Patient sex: M
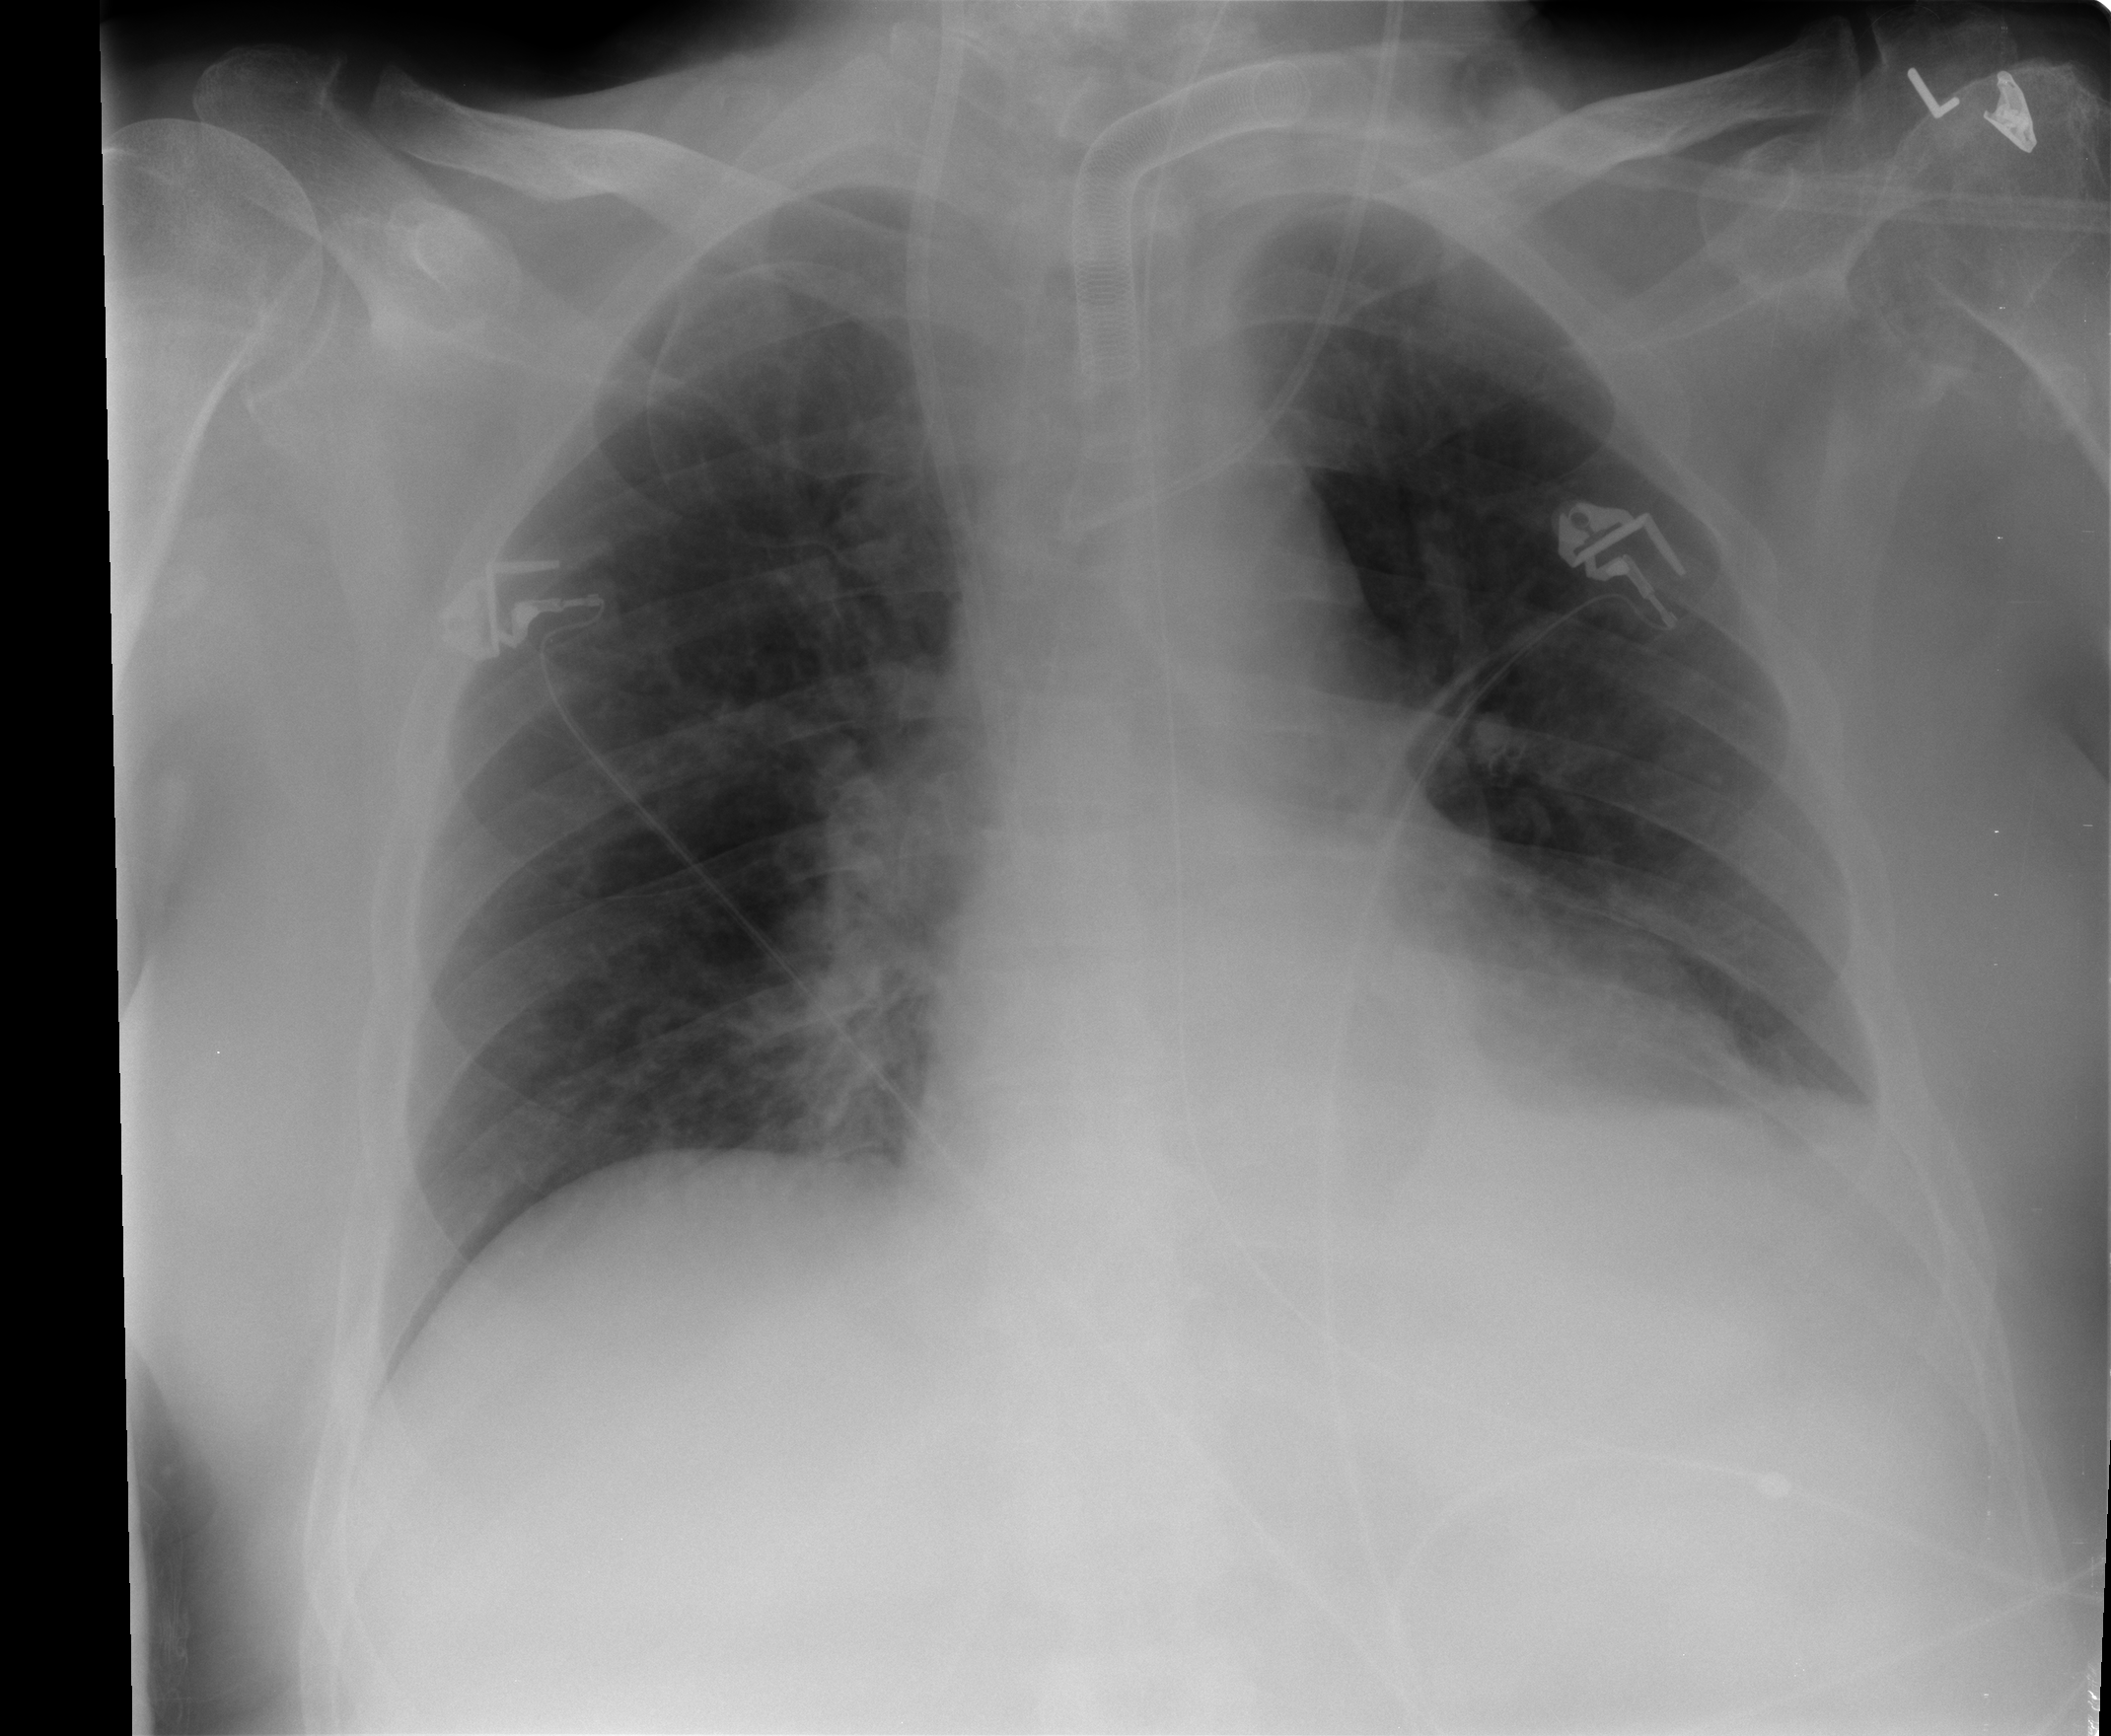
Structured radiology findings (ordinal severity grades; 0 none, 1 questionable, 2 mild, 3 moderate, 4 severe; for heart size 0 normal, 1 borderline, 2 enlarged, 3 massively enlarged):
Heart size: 0
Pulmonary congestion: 0
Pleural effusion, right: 0
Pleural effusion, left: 2
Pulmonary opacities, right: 0
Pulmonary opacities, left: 0
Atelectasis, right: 2
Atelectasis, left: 2